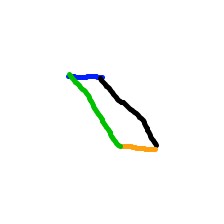
Shape: parallelogram